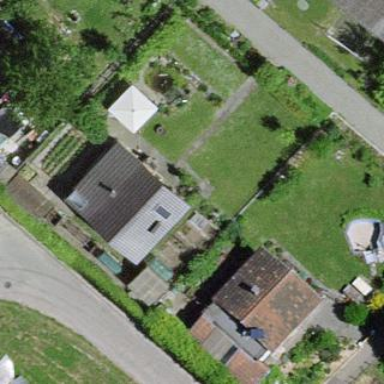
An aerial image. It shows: Bungalow.